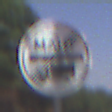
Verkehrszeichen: EndeMautpflicht
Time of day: Midday
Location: Outdoor (RoadRail)
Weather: Clear
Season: NotSpecified
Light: Natural